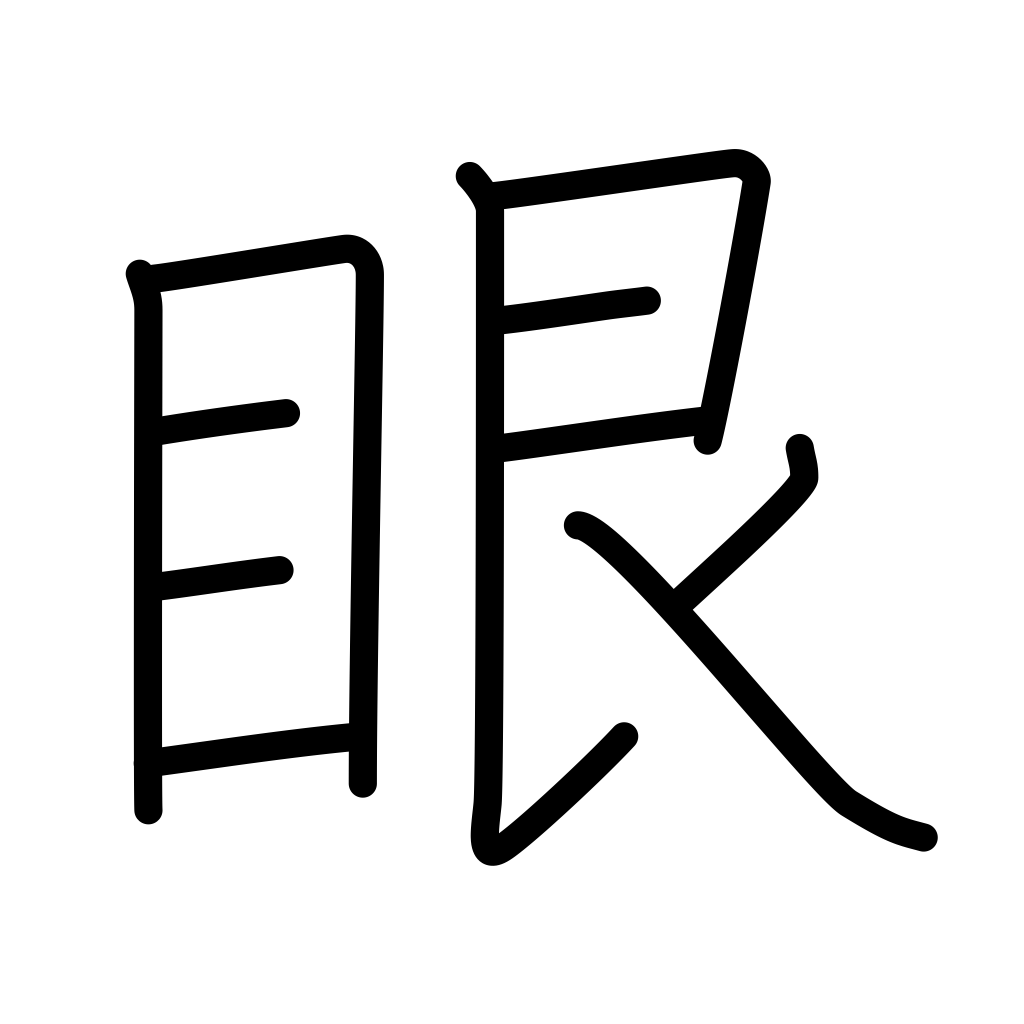
Meaning: eyeball